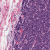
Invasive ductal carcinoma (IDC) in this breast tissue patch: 1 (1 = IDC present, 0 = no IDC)